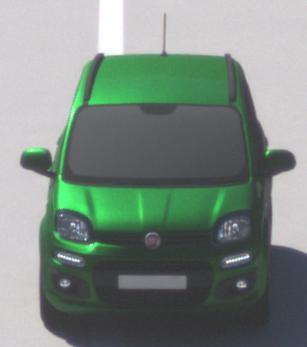
Make: Fiat
Model: Panda 1.2 8V
Detailed model: Panda (312)
Model produced from: 2013/02
Model produced until: 2013/12
Doors: 5
Color: green
Road condition: dry road
Daytime: morning or afternoon
Contrast: high contrast